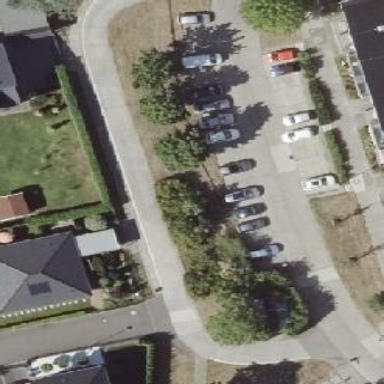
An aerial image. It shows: Parking available on the street side.